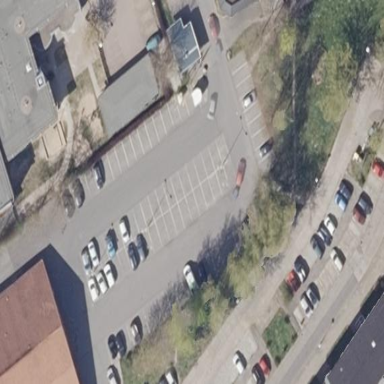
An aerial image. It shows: Parking area with surface.